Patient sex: M
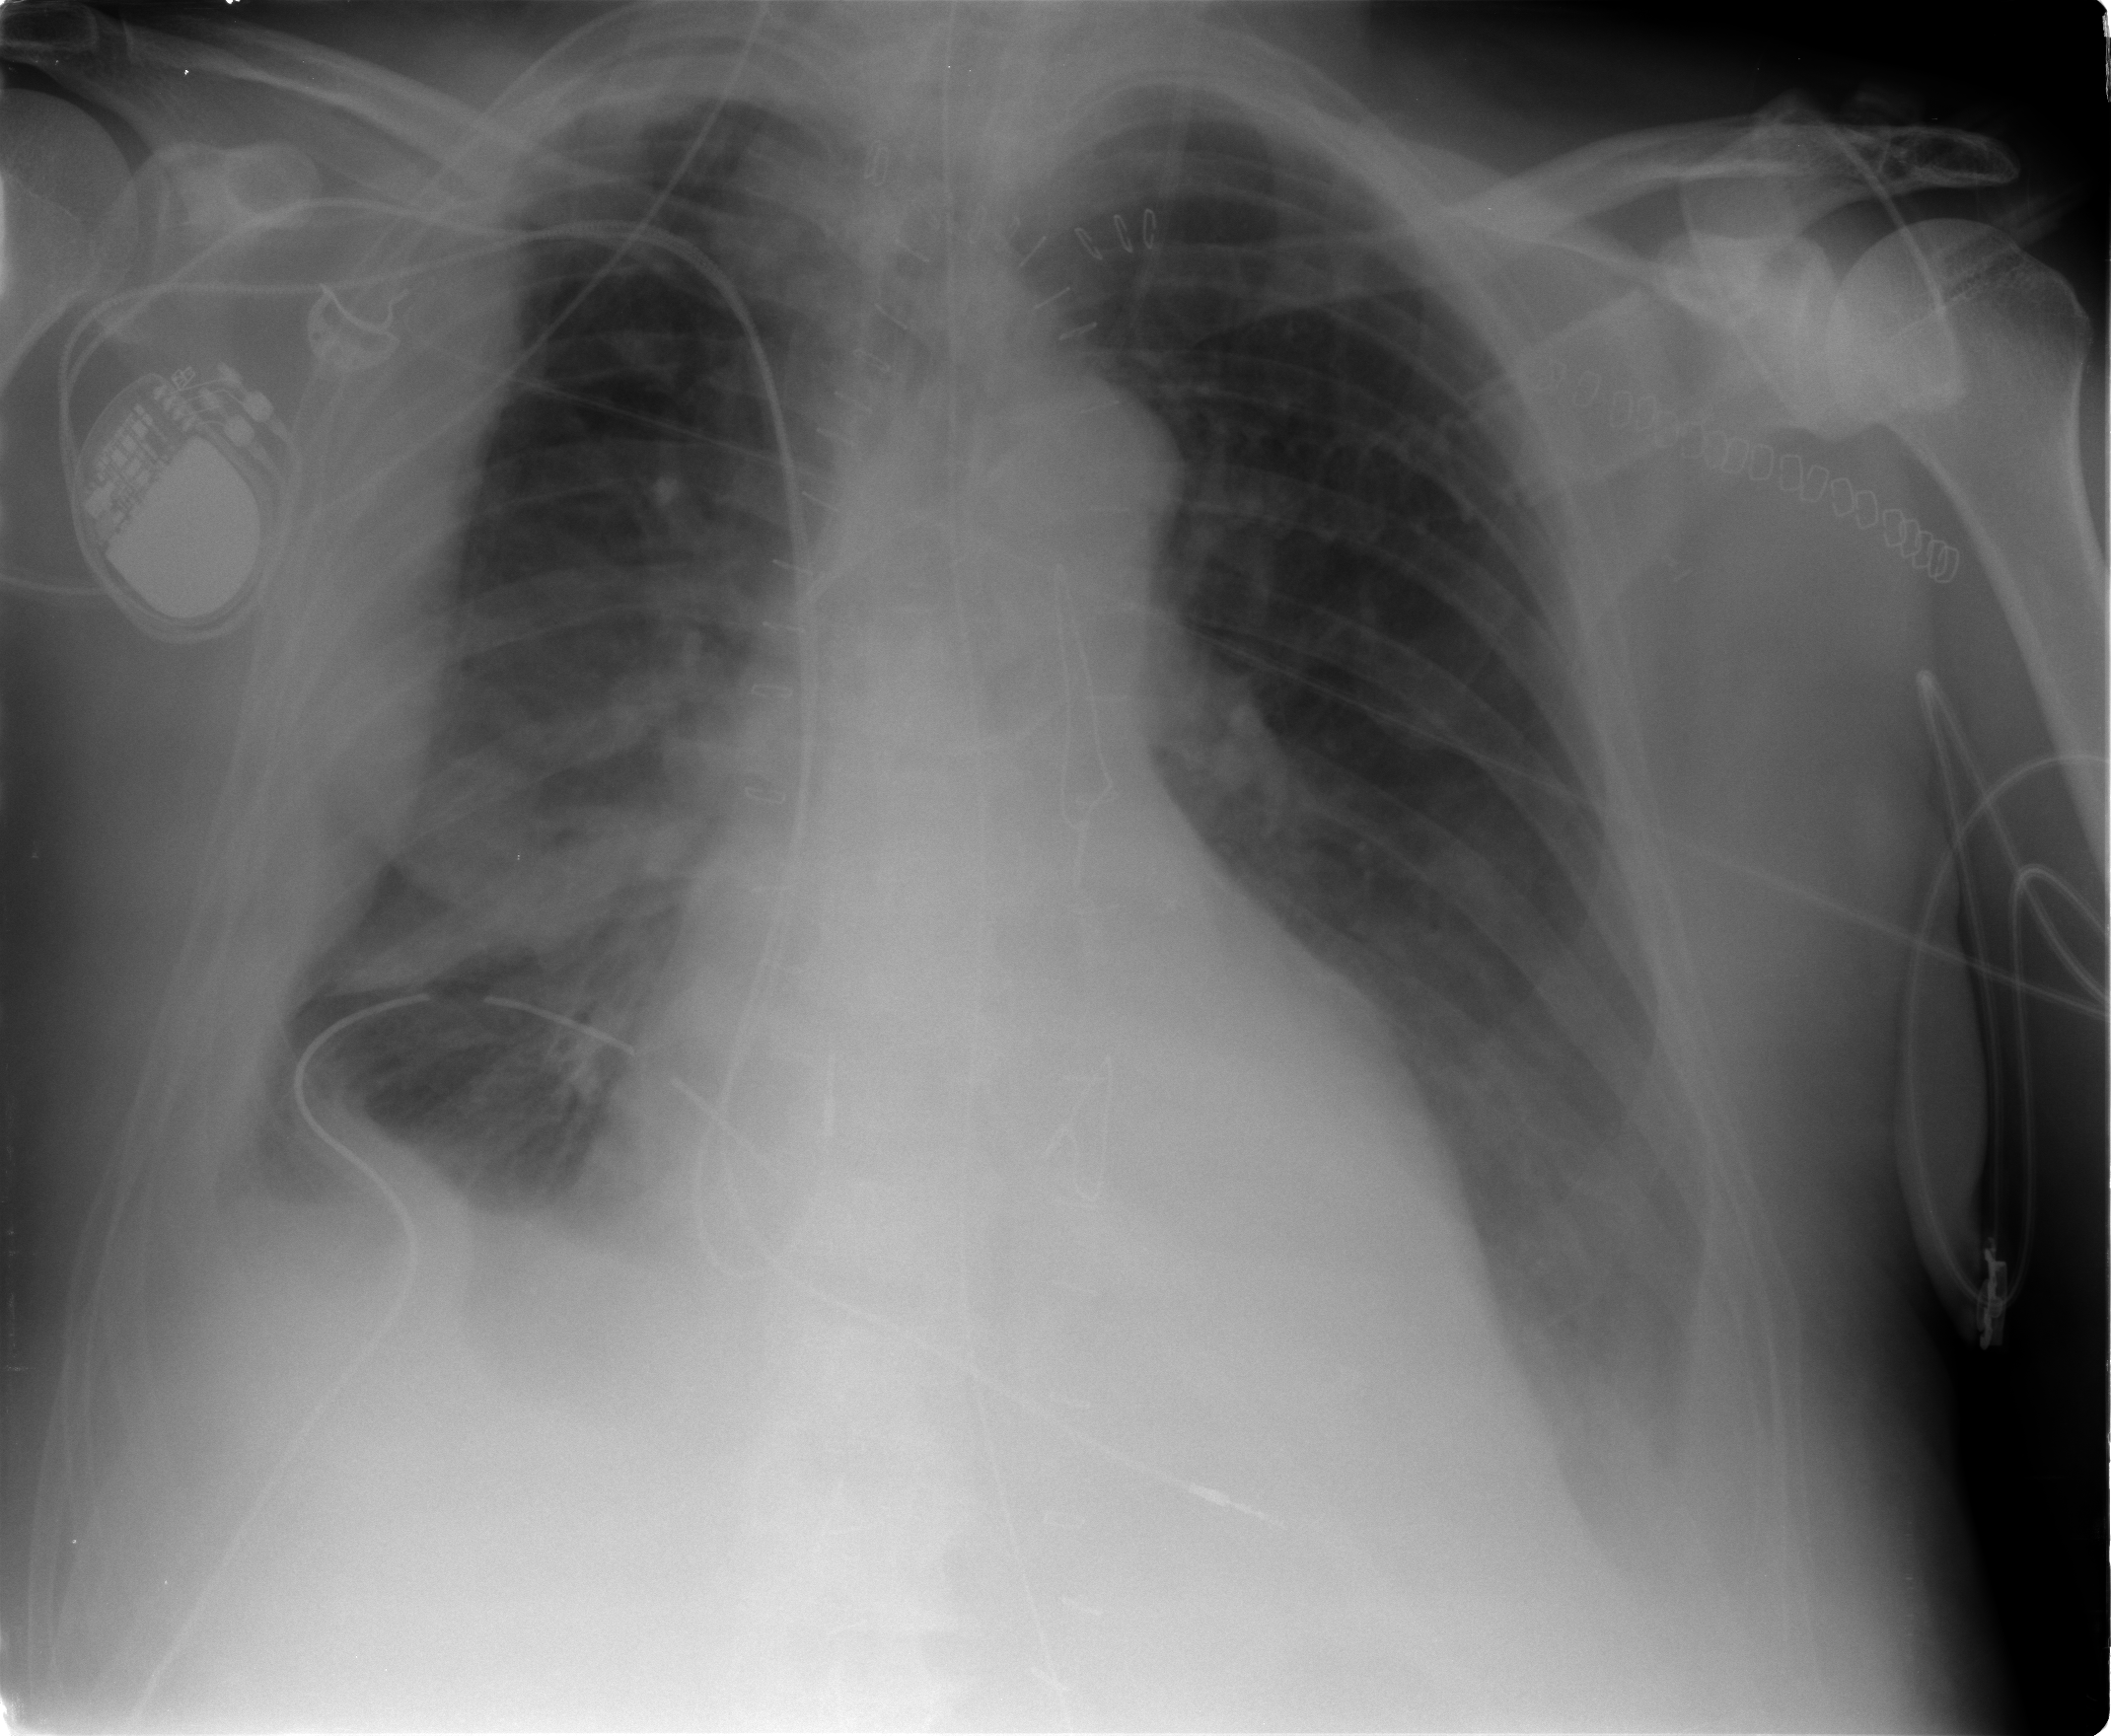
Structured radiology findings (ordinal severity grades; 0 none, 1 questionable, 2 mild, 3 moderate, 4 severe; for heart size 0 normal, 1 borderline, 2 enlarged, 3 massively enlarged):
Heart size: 2
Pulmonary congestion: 1
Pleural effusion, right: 3
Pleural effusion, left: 1
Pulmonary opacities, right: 1
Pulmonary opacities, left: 0
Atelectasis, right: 2
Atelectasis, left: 2